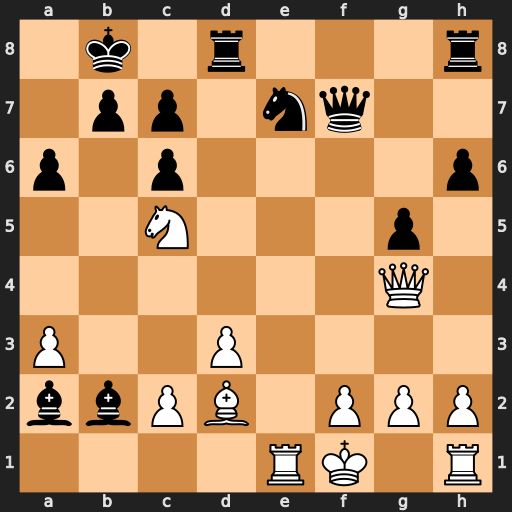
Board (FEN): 1k1r3r/1pp1nq2/p1p4p/2N3p1/6Q1/P2P4/bbPB1PPP/4RK1R
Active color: w
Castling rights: -
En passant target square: -
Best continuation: Qb4 b6 Nxa6+ Kb7 Rxe7 Qxe7 Qxe7